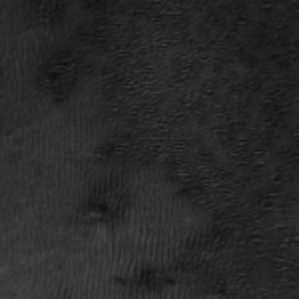
Label: frost